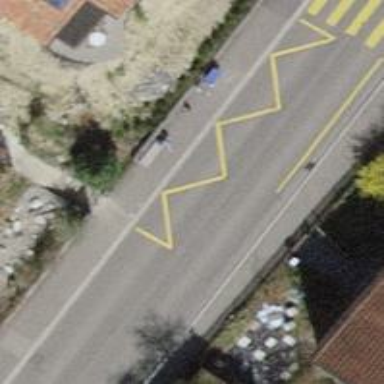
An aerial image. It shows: Bus stop with designated stop position for public transport.